Question: I have a simple html button that I wrap into a 'div'. I know that such buttons may render differently on different browsers.
'''
<div id="but_begin"><button type="button" id="but2_begin">Go</button></div>
'''
I have set the following CSS on the button (using JQuery):
'''
$("#but2_begin").css({
backgroundColor: "yellow",
width:50
});
'''
and it renders as follows:

I would like to get rid of the shadows around it and make the corners round. Now, I am getting a little scared when I read all the info available on the net about button layout and round corners. It does not seem to converge at all.
how can I set round corners on a HTML button in a portable way? Is this possible with CSS only? Or should I use a library? Or should I use a different HTML tag or method?
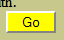
Answer: You should use CSS3 to generate rounded corners and text-shadows in a portable way. <URL> is a neat tool that can help you do so.
More and more browsers are supporting CSS3 and major browsers such as the latest versions of Chrome, IE, Safari, Opera, and Firefox (covering over 90% of users) certainly support it.
For instance, this code from <URL> reliably creates rounded borders in a multitude of browsers.
'''
-webkit-border-radius: 10px;
-moz-border-radius: 10px;
border-radius: 10px;
'''